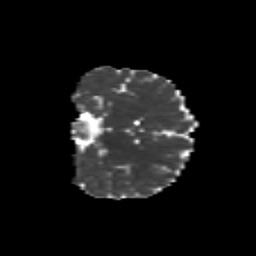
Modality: MD
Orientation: coronal
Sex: male
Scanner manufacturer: siemens
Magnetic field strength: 3 T
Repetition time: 5 s
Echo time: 0.071 s